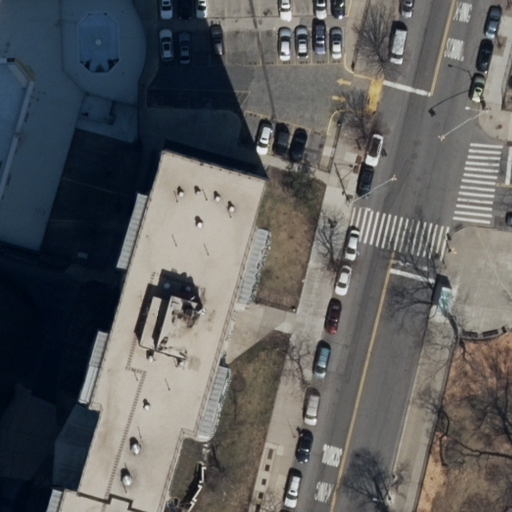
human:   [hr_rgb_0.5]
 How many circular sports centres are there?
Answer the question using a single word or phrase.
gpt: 0

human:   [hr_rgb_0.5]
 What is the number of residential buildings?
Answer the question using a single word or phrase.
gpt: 1

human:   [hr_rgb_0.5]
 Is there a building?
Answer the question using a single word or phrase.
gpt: yes

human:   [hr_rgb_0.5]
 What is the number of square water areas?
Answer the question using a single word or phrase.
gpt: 0

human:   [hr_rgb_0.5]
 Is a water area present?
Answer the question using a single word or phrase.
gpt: yes

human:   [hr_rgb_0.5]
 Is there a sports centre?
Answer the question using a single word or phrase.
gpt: yes

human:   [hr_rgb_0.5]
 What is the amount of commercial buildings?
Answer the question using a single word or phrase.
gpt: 0

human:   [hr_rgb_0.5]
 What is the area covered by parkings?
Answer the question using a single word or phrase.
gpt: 1036m2

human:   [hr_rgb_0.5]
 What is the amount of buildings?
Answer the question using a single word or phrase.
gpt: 1

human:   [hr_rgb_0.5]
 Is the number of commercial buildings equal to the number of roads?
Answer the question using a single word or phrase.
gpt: no

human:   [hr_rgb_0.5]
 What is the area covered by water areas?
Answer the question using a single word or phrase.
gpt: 91m2

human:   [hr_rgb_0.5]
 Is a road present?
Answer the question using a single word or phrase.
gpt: yes

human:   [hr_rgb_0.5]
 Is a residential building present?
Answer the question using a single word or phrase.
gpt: yes

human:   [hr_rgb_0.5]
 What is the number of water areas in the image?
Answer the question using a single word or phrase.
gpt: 1

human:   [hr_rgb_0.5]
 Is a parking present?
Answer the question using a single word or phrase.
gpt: yes

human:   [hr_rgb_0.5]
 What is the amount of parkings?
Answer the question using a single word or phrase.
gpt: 2

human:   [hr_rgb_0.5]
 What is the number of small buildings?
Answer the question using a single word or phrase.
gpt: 1

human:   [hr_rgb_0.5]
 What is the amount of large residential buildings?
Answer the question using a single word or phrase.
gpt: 0

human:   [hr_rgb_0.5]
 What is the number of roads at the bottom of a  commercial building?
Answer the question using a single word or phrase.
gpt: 0

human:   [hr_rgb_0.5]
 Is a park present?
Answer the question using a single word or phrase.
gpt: yes

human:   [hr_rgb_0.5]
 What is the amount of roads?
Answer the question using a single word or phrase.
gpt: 7

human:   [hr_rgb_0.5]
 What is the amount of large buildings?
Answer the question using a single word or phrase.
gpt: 0

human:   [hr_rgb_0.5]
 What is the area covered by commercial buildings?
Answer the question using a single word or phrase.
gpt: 0m2

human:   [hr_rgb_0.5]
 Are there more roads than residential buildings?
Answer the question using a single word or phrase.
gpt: yes

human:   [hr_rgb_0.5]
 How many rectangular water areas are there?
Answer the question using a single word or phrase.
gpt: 1

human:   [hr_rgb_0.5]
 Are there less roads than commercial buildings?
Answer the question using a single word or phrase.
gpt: no

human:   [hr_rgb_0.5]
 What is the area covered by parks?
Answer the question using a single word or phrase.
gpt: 938m2

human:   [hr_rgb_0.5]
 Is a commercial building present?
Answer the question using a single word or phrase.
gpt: no

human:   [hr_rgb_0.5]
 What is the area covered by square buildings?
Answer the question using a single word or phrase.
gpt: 0m2

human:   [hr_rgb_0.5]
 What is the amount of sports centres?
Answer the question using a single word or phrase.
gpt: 1

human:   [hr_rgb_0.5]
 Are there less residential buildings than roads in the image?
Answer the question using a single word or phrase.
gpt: yes

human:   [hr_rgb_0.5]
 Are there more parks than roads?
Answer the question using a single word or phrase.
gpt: no

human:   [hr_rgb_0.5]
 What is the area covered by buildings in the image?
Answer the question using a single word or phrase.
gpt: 10m2

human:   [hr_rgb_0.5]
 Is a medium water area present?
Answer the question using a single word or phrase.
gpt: no

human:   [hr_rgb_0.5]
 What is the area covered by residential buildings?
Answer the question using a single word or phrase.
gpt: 10m2

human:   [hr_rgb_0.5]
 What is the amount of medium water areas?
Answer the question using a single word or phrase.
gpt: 0

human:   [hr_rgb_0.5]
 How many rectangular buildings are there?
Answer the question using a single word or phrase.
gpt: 1

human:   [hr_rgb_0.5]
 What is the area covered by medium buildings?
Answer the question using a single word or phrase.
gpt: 0m2

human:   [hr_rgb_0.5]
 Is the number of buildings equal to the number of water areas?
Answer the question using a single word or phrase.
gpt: yes

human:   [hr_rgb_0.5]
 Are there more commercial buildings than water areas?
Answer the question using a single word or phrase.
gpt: no

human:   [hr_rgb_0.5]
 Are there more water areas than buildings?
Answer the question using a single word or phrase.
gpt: no

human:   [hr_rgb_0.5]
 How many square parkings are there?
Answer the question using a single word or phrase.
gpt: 0

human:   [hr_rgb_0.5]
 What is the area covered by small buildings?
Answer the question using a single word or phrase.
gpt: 10m2

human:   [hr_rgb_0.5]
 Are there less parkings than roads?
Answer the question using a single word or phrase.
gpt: yes

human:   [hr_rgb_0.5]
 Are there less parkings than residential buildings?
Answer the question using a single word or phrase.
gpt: no

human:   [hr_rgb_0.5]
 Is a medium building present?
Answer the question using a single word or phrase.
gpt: no

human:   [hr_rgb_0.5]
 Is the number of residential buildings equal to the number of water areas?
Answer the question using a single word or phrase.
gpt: yes

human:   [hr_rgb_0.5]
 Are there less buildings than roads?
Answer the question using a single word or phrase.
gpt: yes

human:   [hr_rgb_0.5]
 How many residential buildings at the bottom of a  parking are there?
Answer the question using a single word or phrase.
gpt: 1

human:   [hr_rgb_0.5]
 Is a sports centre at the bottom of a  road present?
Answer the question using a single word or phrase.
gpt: no

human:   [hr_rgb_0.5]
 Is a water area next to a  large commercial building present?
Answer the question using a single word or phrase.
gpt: no

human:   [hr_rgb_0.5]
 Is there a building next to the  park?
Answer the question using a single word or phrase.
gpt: yes

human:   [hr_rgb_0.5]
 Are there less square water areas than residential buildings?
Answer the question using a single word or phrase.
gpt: yes

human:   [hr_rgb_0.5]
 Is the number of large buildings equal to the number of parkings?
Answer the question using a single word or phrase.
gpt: no

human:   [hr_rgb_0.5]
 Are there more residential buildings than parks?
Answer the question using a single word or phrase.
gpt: no

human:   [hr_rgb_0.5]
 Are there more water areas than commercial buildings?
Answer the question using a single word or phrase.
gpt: yes

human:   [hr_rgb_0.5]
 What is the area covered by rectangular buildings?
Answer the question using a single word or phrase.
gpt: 10m2

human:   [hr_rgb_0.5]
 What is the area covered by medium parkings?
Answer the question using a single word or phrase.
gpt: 0m2

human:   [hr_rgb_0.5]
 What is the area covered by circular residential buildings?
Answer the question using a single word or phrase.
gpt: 0m2

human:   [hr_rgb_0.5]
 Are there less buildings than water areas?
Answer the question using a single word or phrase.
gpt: no

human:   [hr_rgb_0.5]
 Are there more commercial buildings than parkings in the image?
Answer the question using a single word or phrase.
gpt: no

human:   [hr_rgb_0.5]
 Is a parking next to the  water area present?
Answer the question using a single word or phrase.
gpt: yes

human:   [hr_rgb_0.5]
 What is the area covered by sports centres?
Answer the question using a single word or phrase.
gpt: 1994m2

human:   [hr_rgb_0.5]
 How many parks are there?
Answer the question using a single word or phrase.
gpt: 1